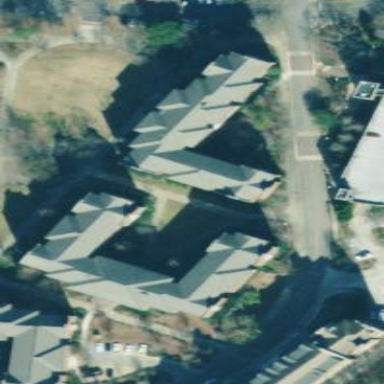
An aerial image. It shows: Dormitory building.